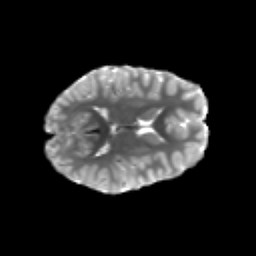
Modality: T2w
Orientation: axial
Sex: female
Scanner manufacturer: siemens
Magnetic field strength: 3 T
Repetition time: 5 s
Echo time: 0.071 s